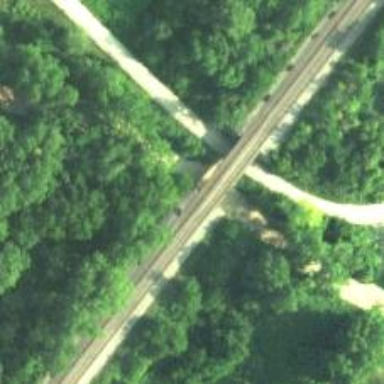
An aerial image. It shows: Railway bridge.